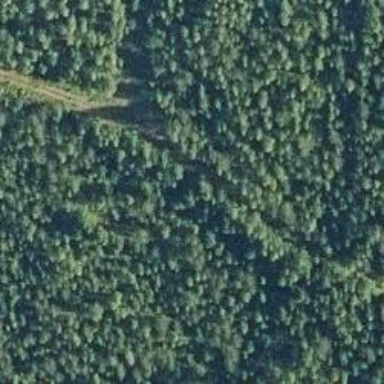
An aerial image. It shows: Track road with grade4 tracktype.